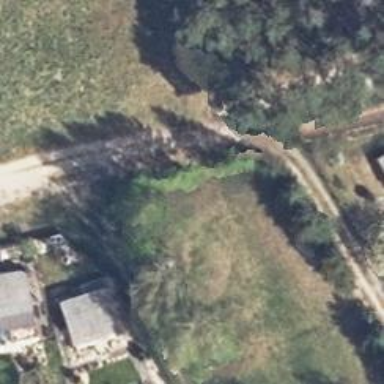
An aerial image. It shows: Track road with grade3 tracktype.